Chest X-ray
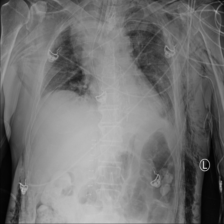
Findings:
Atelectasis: negative
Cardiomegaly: negative
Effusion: negative
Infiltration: negative
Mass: negative
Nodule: negative
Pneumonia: negative
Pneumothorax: negative
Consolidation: negative
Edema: negative
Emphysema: positive
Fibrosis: negative
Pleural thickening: negative
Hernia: negative